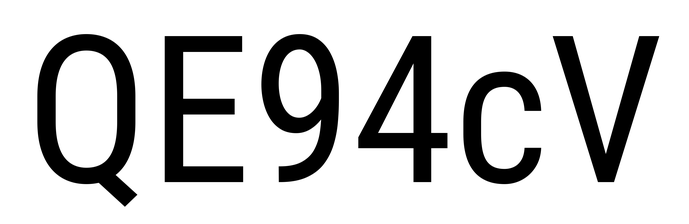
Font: Roboto_Condensed_Regular